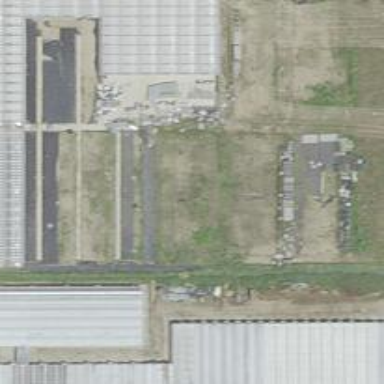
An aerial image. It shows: Greenhouse used for horticulture.